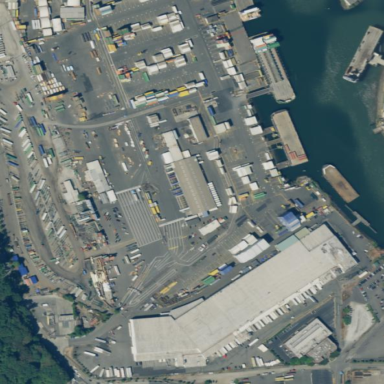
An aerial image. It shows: Industrial area designated for port activities.